Question: At build time, it returns an error on this line
'''
typedef void(^SDWebImageNoParamsBlock)(voidvoid);
'''
The error that Xcode gives me is:
> A parameter list without types is only allowed in a function definition

thanks all :)
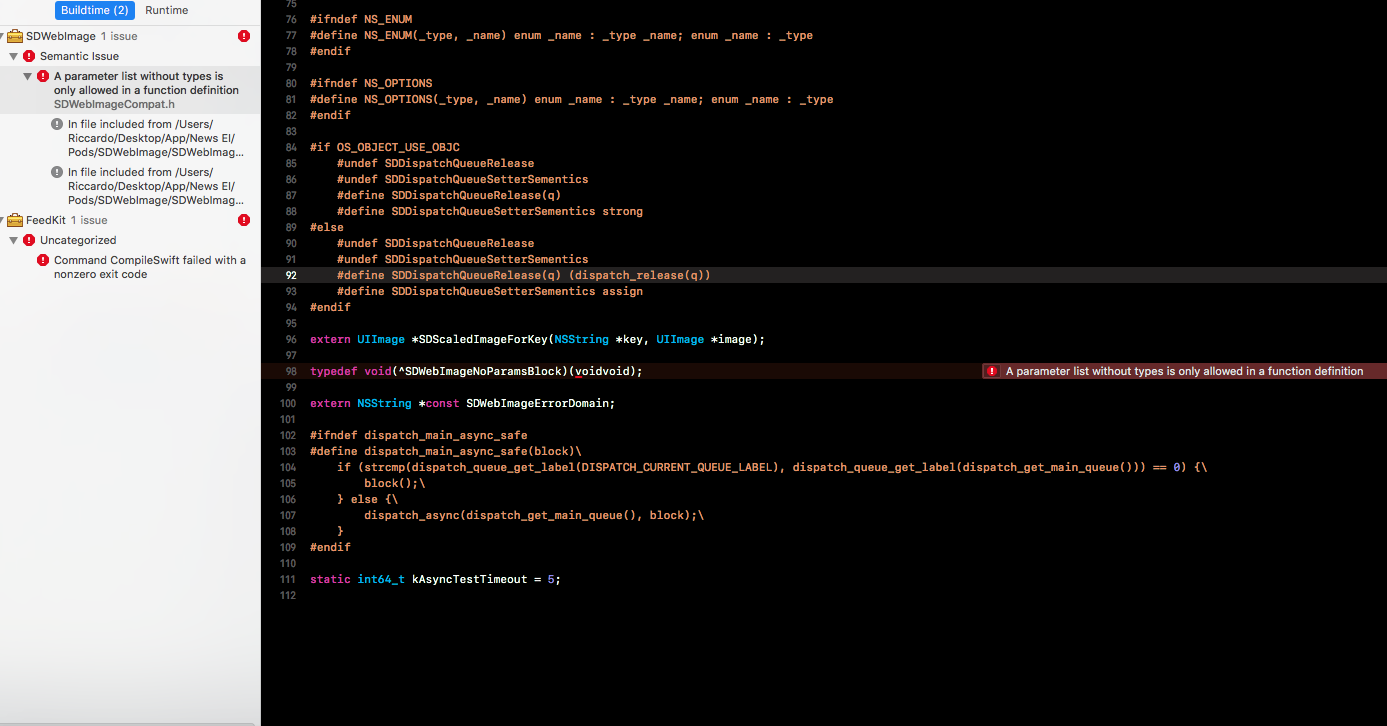
Answer: It should be
'''
typedef void(^SDWebImageNoParamsBlock)(void);
'''
This a screenshot from the file you have may be you have edited it mistakenly when typing somehow
<URL>